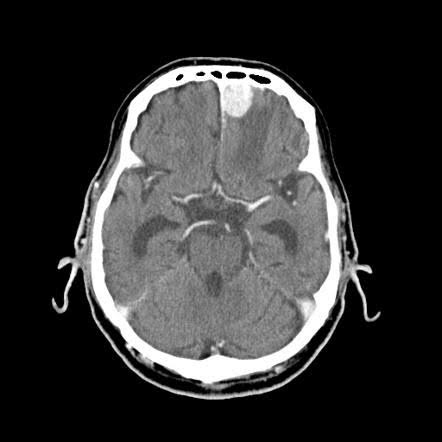
Label: meningioma